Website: home-depot
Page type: billing-address
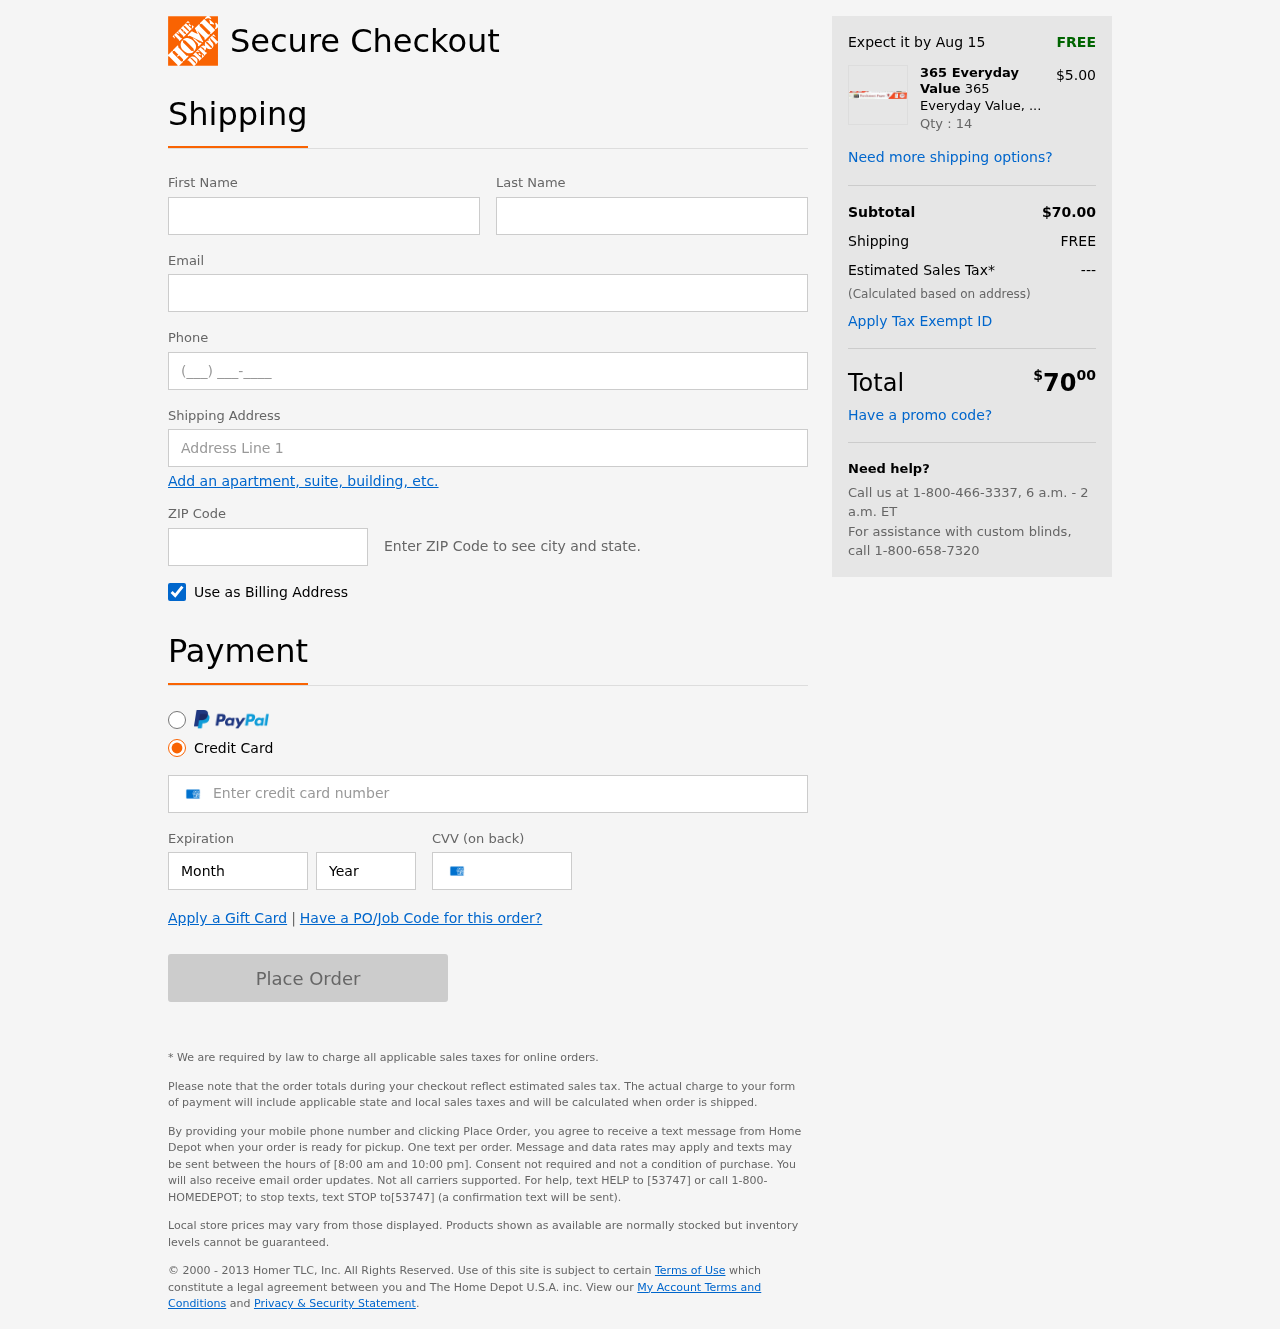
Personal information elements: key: PII_FIRSTNAME
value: Kelsey
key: PII_LASTNAME
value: Washington
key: PII_EMAIL
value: kelseywashington@yahoo.com
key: PII_PHONE
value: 5909274784
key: PII_STREET
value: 578 Maria Greens Apt. 569
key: PII_POSTCODE
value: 80333
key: PII_CARD_NUMBER
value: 3404 4573 7499 109
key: PII_CARD_EXPIRY_MONTH
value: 06
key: PII_CARD_CVV
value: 2435
Product elements: key: PRODUCT1_BRAND
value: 365 Everyday Value
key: PRODUCT1_NAME
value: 365 Everyday Value, Parchment Paper, 72 SQ FT
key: PRODUCT1_PRICE
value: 5
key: PRODUCT1_QUANTITY
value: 14
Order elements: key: ORDER_DELIVERY_DATE
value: Aug 15
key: ORDER_SUBTOTAL
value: $70.00
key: ORDER_SHIPPING_COST
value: FREE
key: ORDER_TAX
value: ---
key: ORDER_TOTAL2
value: $7000